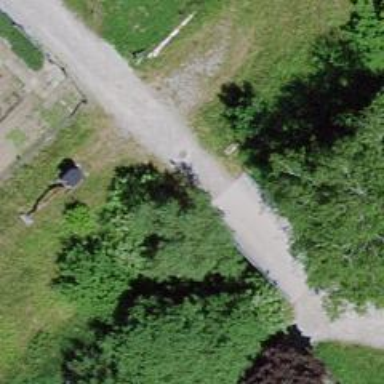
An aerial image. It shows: Path with fine gravel surface.